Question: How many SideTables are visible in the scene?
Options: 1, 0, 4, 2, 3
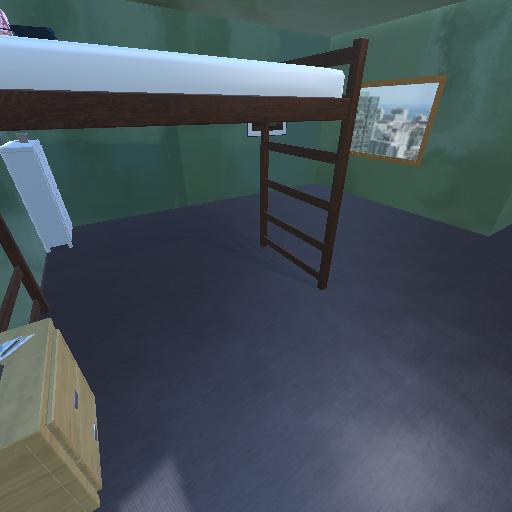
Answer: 1